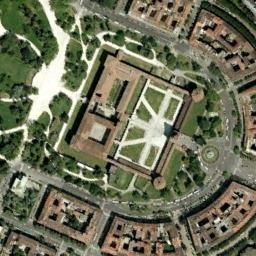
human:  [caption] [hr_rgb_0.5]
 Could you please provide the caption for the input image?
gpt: The palace is on the grass surrounded by buildings and trees .

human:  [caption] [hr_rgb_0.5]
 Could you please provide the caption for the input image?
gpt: The palace is generally reddish-brown and has a strange shape .

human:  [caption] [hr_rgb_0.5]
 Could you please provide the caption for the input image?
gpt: The brown palace has a rectangular palace and some buildings arranged in a semicircle .

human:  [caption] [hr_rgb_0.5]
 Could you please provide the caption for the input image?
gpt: Some trees are beside the palace .

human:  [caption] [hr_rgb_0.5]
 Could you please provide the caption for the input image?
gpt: There are some green lawns in the palace with brown buildings .